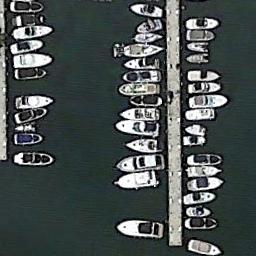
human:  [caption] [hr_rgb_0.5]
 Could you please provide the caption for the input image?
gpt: There are only three empty seats in the harbor .

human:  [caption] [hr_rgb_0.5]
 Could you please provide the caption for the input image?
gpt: The harbor has lots of neatly docked boats and the color of the waters is dark green .

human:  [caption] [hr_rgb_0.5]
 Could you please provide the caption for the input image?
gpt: Many ships are in the harbor .

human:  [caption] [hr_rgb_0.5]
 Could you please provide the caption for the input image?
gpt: Many yachts are neatly arranged on the sea side of the harbor .

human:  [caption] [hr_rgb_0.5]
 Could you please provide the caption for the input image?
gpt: There are some ships at the harbor .